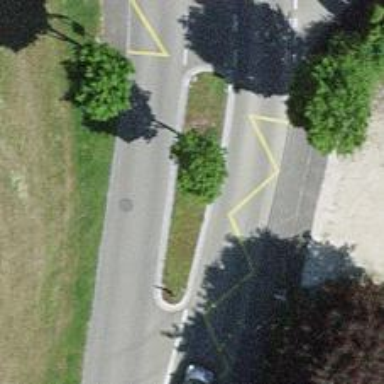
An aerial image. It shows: Traffic calming island.